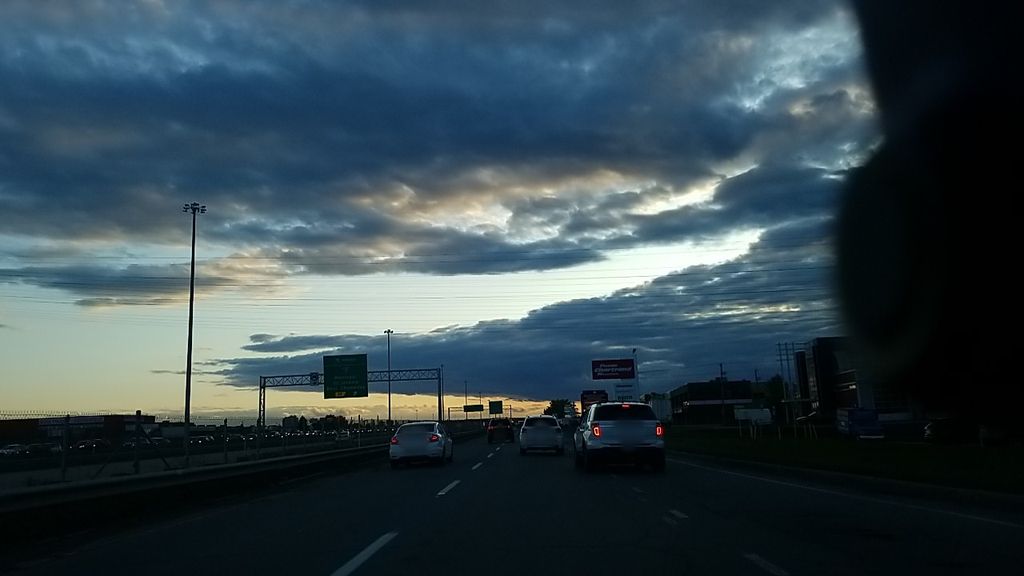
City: montreal